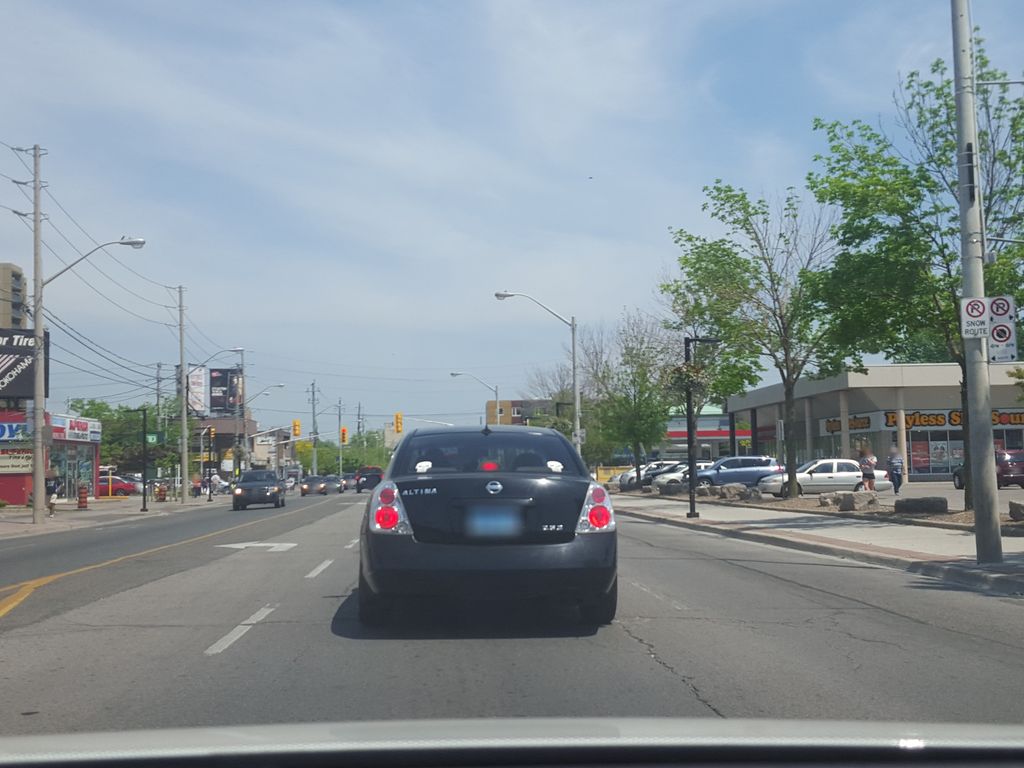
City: toronto